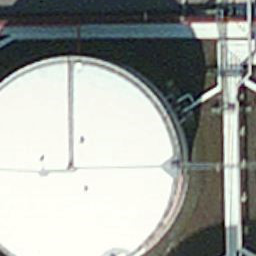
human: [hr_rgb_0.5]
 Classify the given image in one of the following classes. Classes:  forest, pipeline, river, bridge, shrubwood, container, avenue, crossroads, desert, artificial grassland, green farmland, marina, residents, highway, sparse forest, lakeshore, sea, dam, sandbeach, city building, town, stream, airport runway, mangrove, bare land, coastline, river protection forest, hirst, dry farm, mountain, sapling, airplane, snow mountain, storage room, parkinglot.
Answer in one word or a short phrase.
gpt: storage room